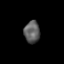
Tissue: skin
Cell type: Epithelial cells
Senescence score: 0.2834
Nuclear area (px): 342
Mean DAPI intensity: 93.702